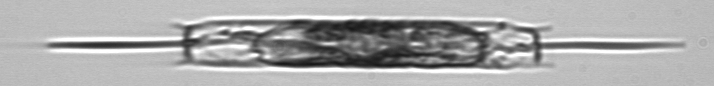
Label: Ditylum_brightwellii